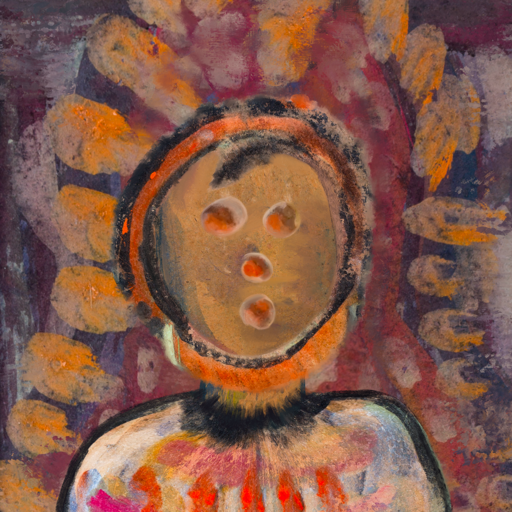
Background: Doll, Head And Neck Front: In_The_Sun, Face Front: Rupkatha, Bust: Childish, Hair Front: Childish, Head Accessory: Blank, Second Necklace: Blank, Necklace: Blank, Baby: Blank